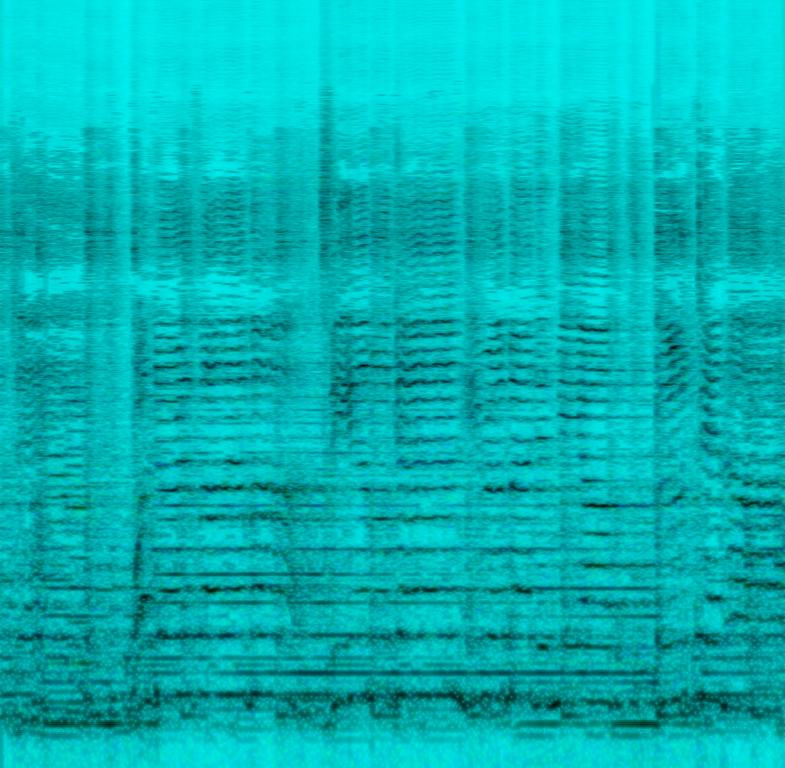
A female voice is singing along to a karaoke track containing an acoustic drumset playing a simple groove, an e-guitar playing a melody on top and female backing voices. This song may be playing at a karaoke night.